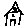
Label: house